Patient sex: F
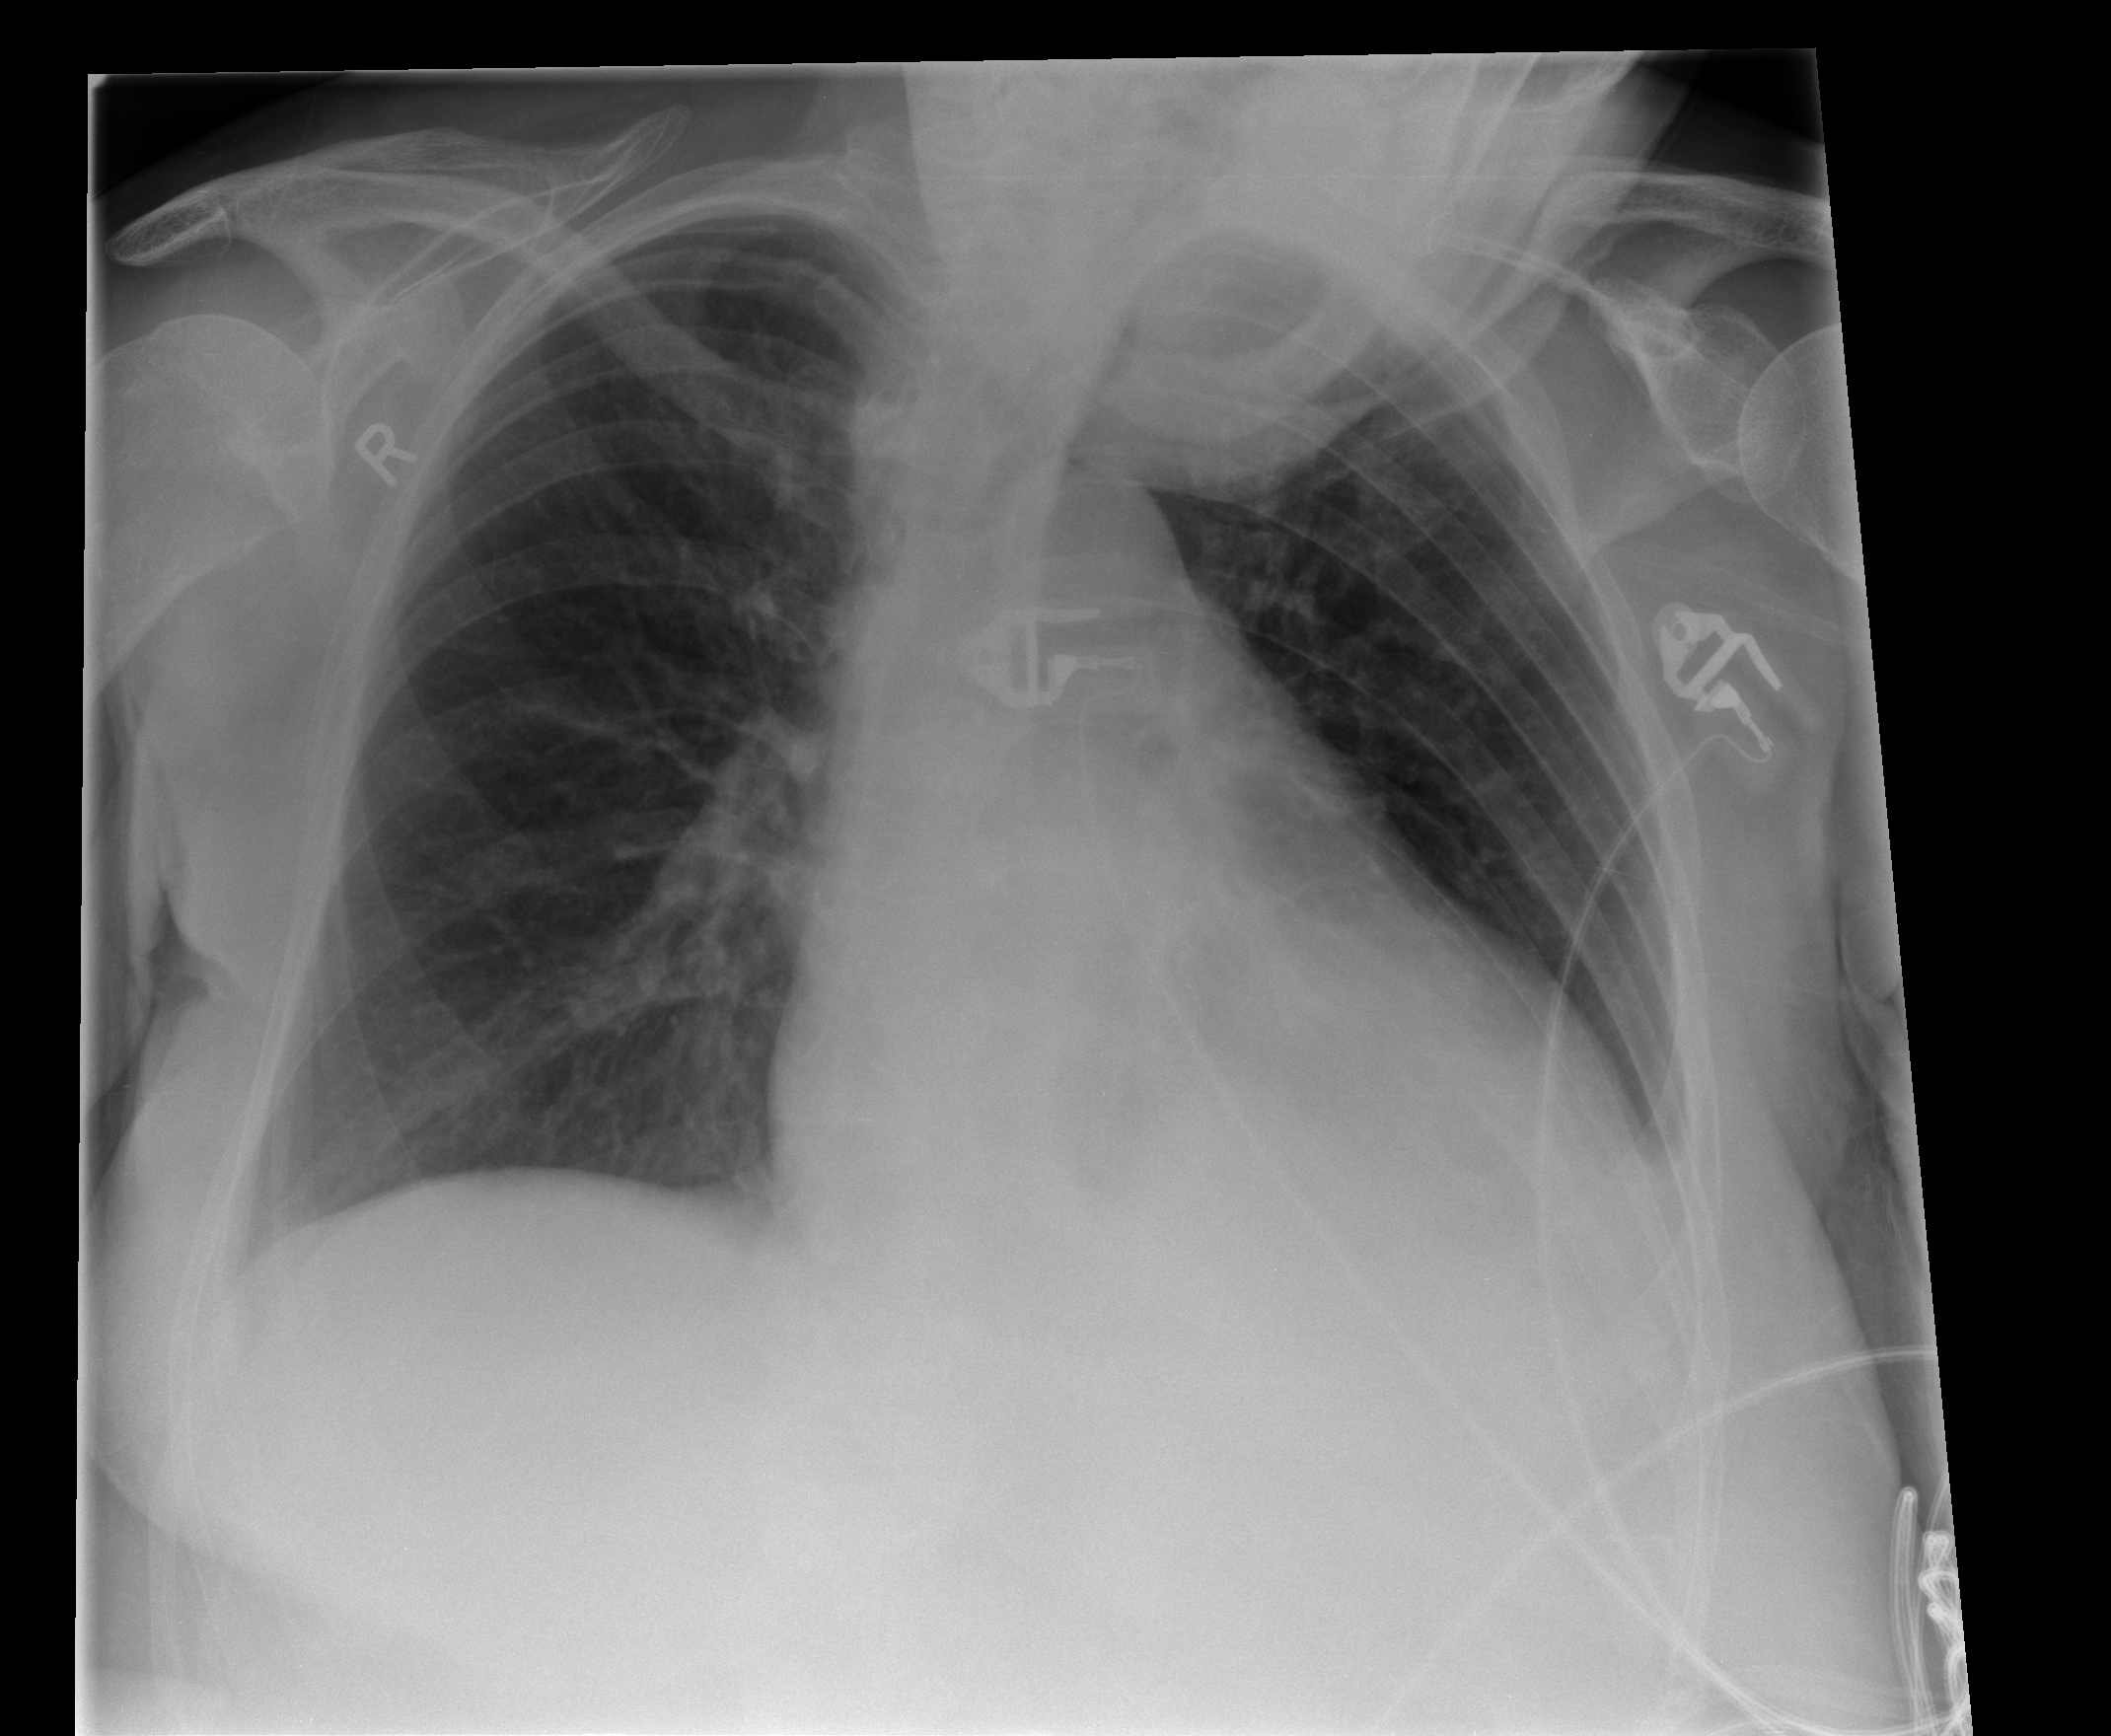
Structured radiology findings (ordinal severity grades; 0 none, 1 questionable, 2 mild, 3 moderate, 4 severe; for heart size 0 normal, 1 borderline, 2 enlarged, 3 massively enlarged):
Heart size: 3
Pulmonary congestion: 0
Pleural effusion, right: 0
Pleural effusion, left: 1
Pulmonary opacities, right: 0
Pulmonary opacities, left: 0
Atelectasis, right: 0
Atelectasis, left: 2